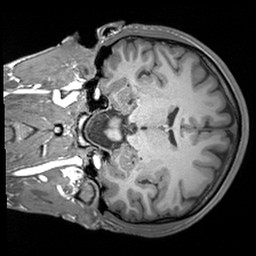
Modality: T1w
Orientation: coronal
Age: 22
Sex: male
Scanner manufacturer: siemens
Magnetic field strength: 3 T
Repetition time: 1.6 s
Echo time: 0.00236 s